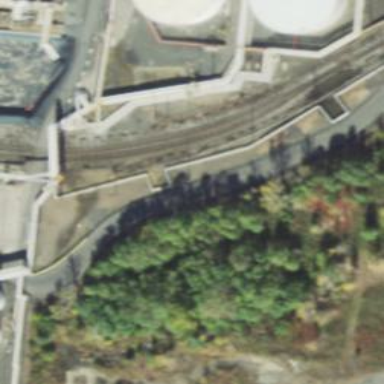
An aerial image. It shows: Railway siding for service.